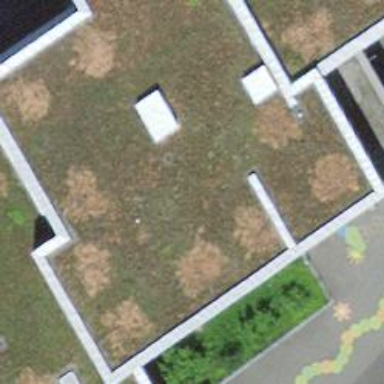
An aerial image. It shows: Kindergarten.